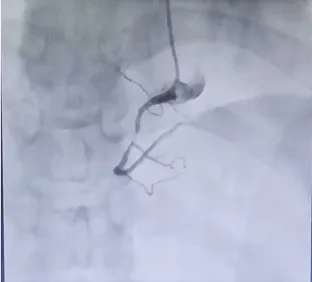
Coronary angiography . (C) The stenosis degree is almost completely occluded at the middle segment of the right coronary artery.
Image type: radiology (x_ray)